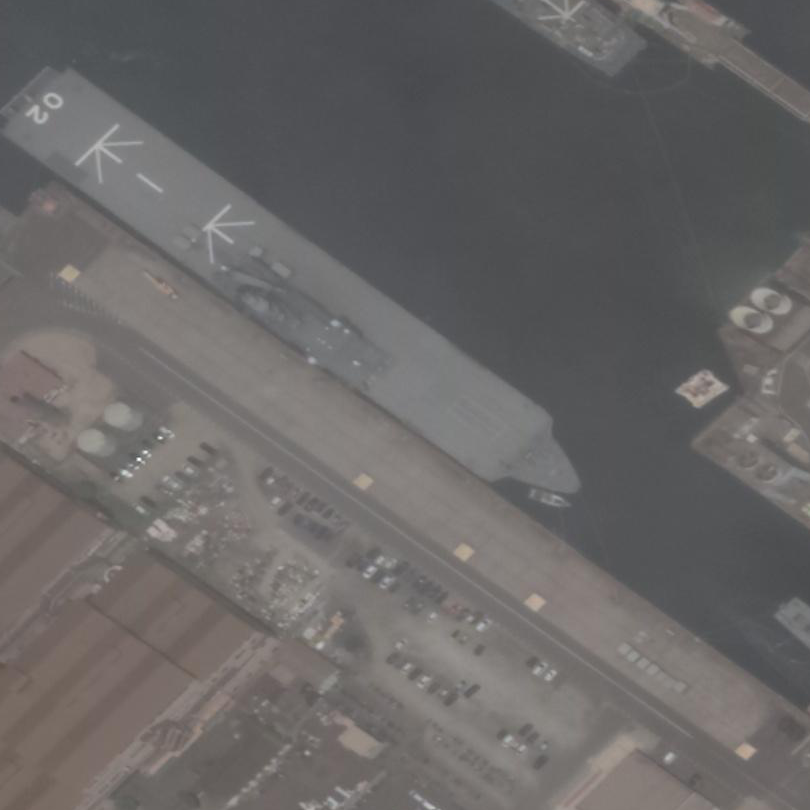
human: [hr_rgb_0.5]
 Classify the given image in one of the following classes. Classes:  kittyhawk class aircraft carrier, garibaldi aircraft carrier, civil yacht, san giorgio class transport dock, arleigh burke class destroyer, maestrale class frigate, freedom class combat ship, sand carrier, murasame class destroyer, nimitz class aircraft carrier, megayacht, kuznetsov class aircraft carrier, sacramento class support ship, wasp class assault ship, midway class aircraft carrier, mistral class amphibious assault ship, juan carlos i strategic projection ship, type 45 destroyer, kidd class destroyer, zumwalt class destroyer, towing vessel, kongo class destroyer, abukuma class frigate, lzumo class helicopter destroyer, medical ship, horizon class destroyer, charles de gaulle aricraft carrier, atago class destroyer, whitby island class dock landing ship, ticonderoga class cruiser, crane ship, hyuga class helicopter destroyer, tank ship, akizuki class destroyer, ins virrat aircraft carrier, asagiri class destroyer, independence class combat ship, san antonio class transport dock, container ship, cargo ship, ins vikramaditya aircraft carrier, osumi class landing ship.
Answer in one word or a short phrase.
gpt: Osumi class landing ship